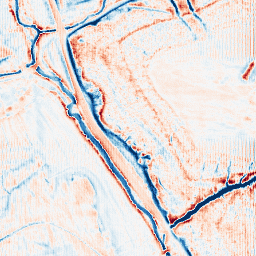
Category: edge_preserving
Decomposition family: anisotropic_diffusion
Decomposition parameters: iterations: 50
kappa: 50
gamma: 0.1
Upsampling method: fft_zeropad
Upsampling parameters: scale: 8
Upsampling scale: 8